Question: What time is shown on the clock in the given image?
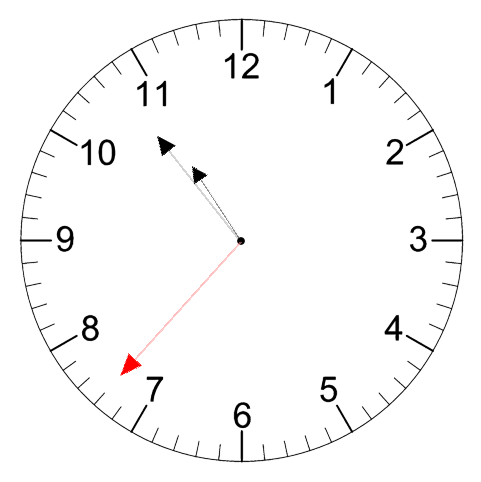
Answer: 10:53:37